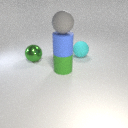
large blue rubber cylinder below large gray rubber sphere